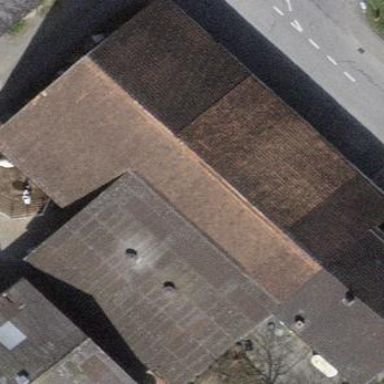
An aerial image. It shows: Building.